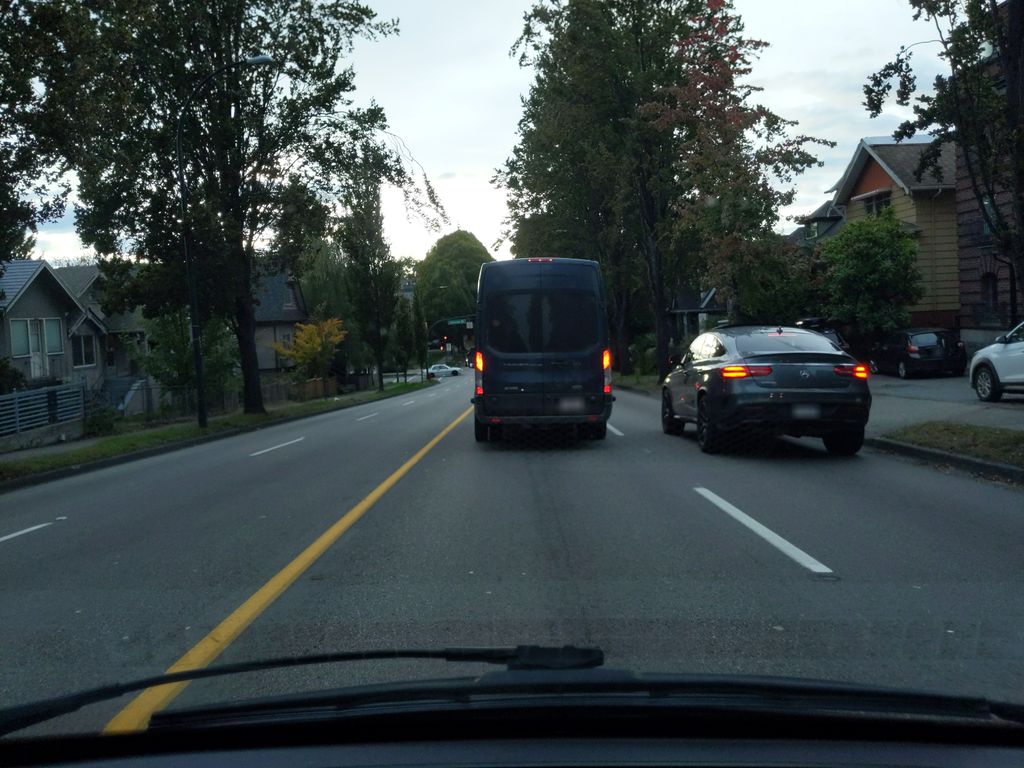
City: vancouver